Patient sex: M
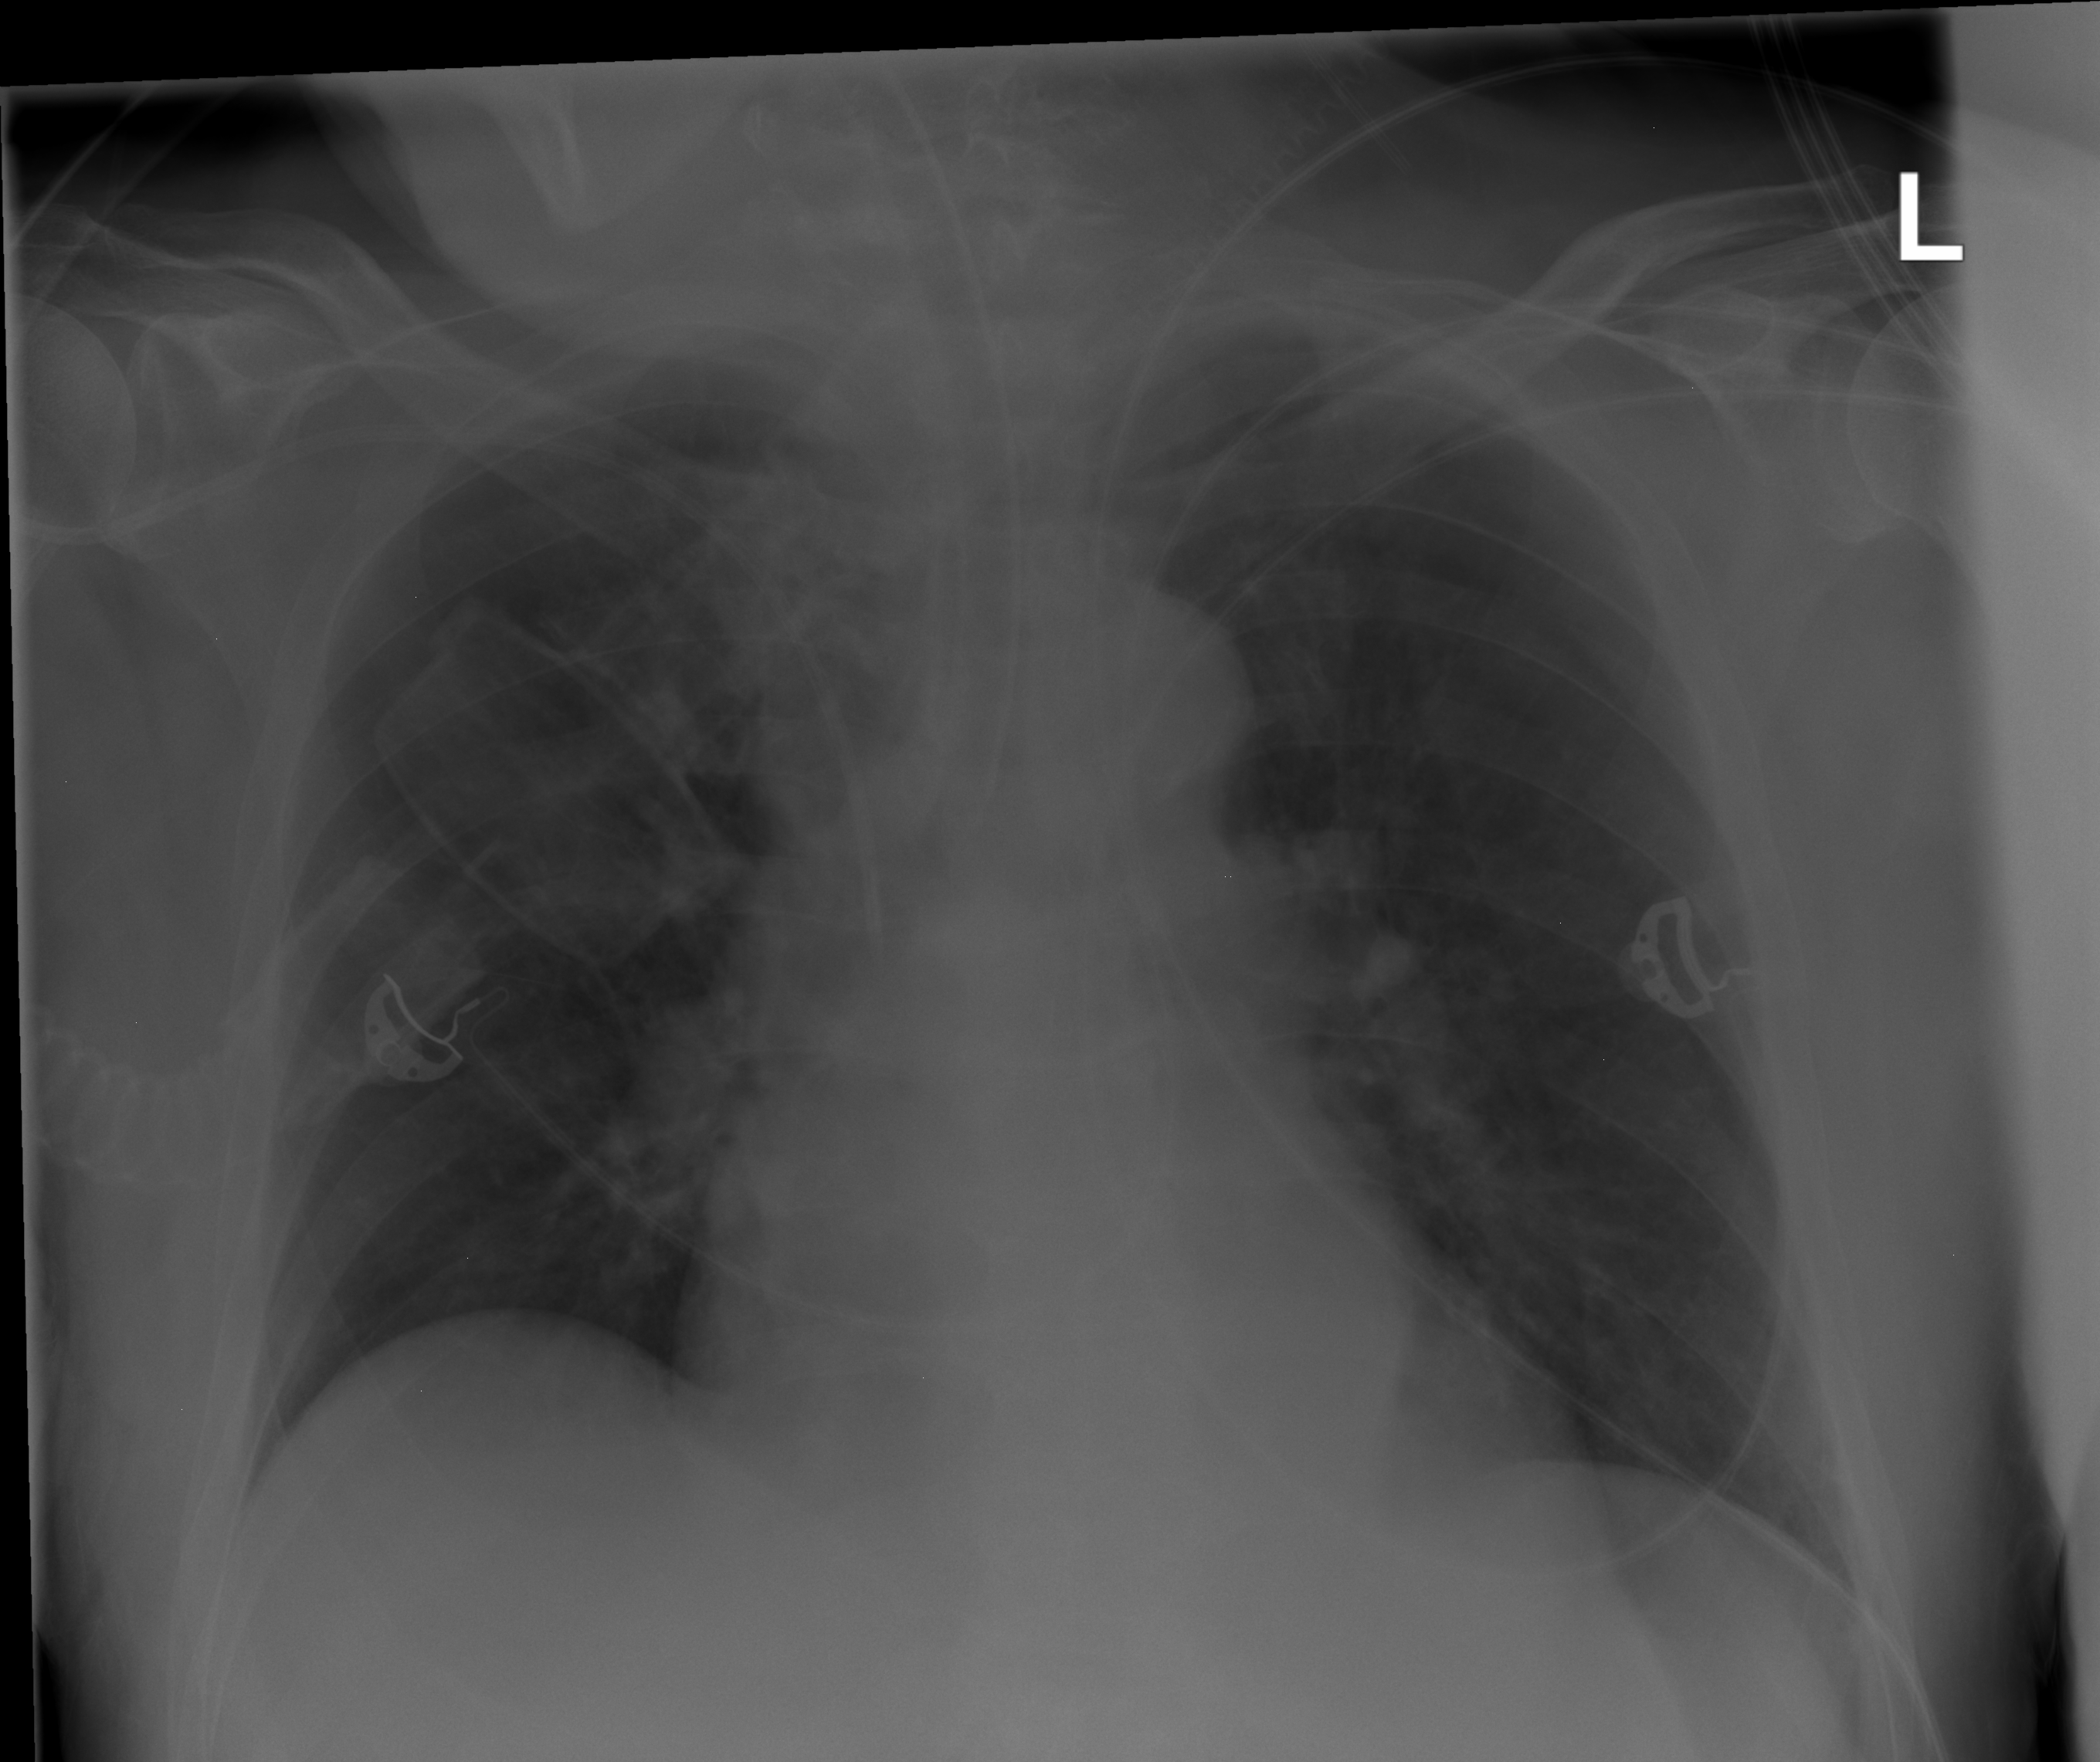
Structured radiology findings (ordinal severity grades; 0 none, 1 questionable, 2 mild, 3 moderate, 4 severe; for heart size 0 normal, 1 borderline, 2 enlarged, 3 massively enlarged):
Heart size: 0
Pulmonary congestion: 1
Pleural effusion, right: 0
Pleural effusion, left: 0
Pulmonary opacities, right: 0
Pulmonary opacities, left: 0
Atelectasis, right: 0
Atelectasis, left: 0